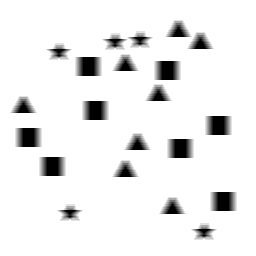
Squares: 8
Triangles: 8
Stars: 5
Total shapes: 21